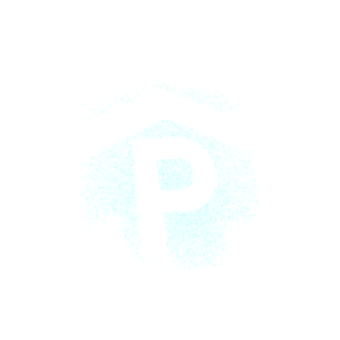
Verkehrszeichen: Parkhaus
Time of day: MorningAfternoon
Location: Outdoor (Nature)
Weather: PartlyCloudy
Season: NotSpecified
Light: Natural